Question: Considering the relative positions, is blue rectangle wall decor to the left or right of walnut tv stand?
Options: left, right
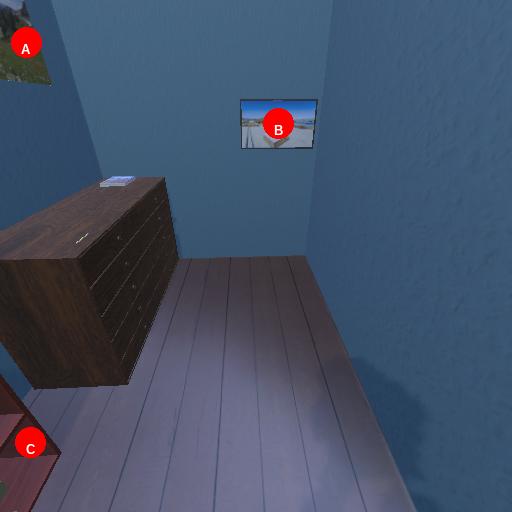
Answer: left